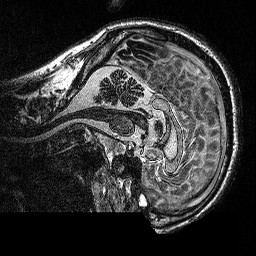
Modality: MP2RAGE
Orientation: sagittal
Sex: male
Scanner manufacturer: siemens
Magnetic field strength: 3 T
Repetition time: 5 s
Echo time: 0.00292 s